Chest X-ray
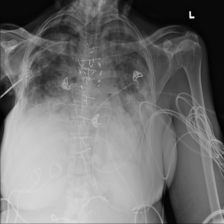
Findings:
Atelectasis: negative
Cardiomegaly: negative
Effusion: negative
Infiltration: negative
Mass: negative
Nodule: negative
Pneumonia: negative
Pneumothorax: negative
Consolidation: negative
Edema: negative
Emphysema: negative
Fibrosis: negative
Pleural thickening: negative
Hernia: negative